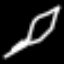
Label: leaf